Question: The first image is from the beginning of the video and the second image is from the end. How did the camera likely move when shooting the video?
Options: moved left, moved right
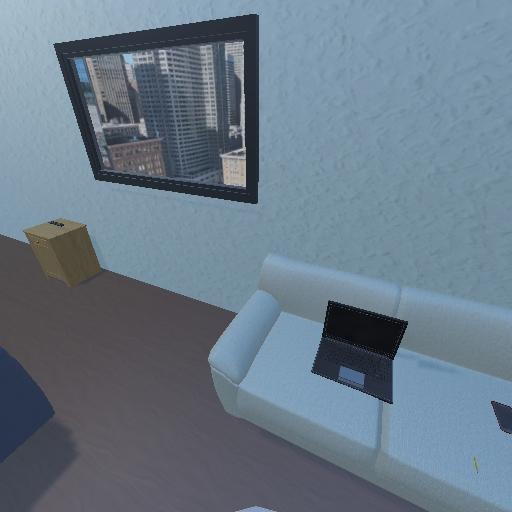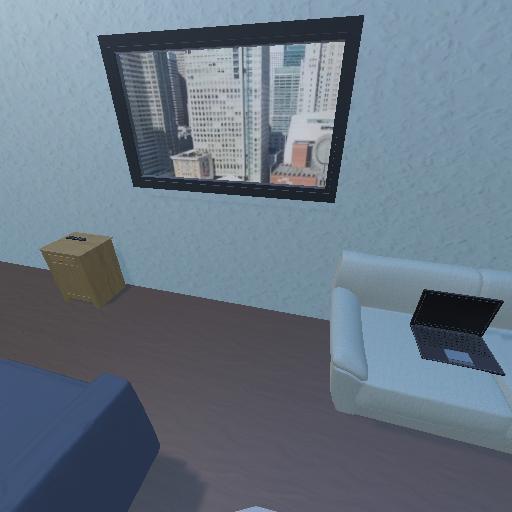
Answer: moved left